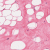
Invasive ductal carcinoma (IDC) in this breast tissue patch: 0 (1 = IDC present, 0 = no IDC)